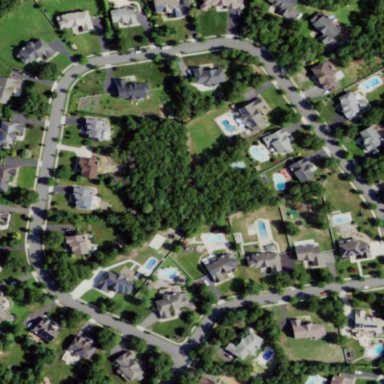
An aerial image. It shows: Residential area composed of single-family homes.